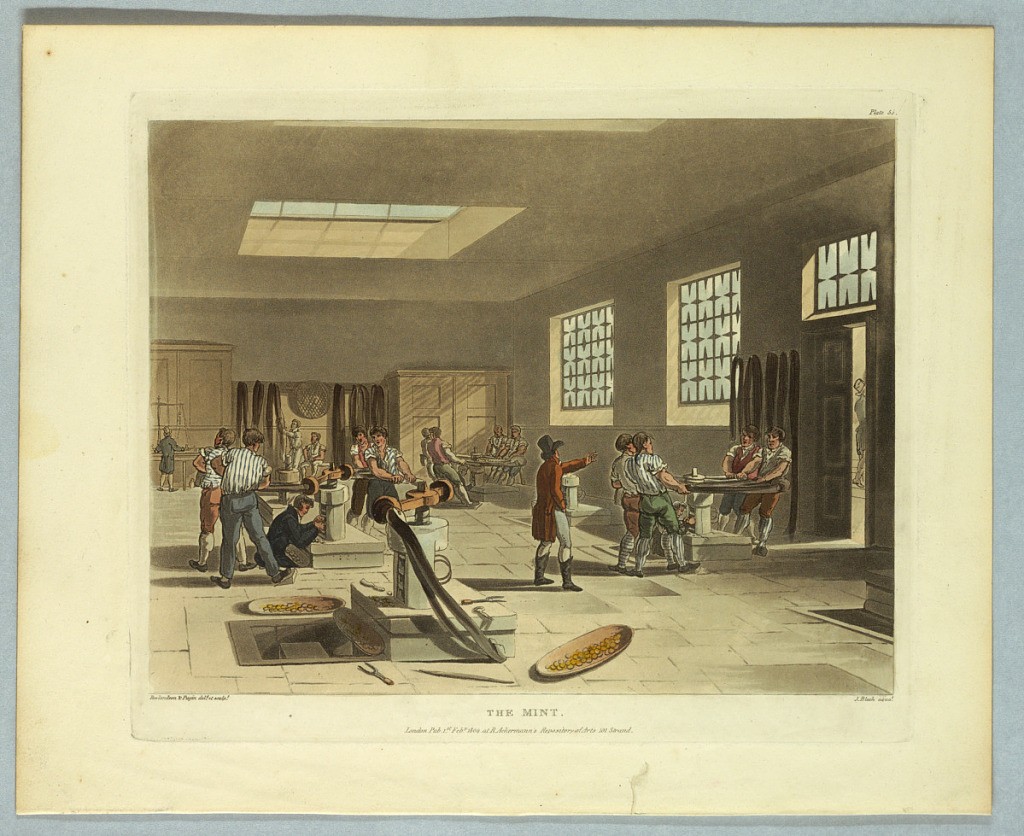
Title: The Mint, from "Ackermann's Repository"
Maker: Thomas Rowlandson, British, 1756–1827
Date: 1809
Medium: Aquatint, brush and watercolor on paper
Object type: Print
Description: Room with stone floor and grill-covered windows. Workers turn presses. Coins in troughs. Title, artists', and publisher's names below.